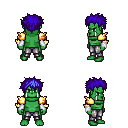
a pixel art fantasy rpg character, male body template, orc, green skin, gold arm armor, metal pants, blue bedhead hairstyle, white cloth bracers, four views (front, back, left, right), 2x2 character sprite sheet, small pixel art, hard edges, no anti-aliasing